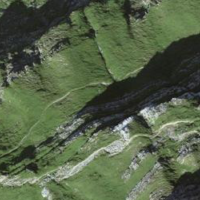
EUNIS habitat code: 43
Species observed at this site:
Dryas octopetala